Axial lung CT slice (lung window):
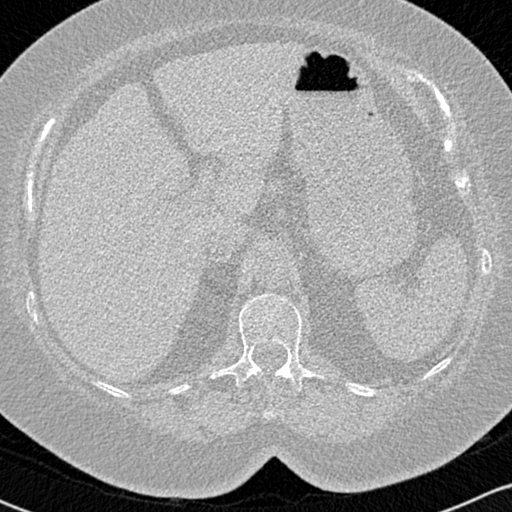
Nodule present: no